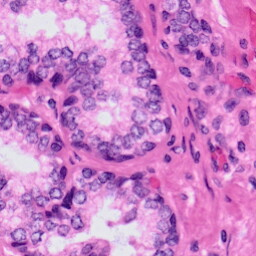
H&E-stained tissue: Prostate